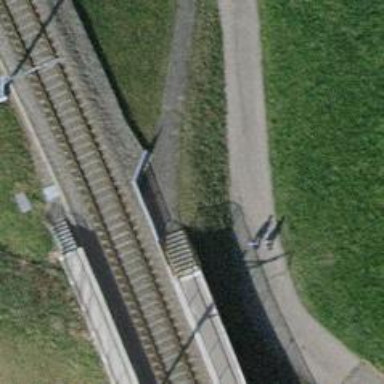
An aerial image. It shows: Road with steps.